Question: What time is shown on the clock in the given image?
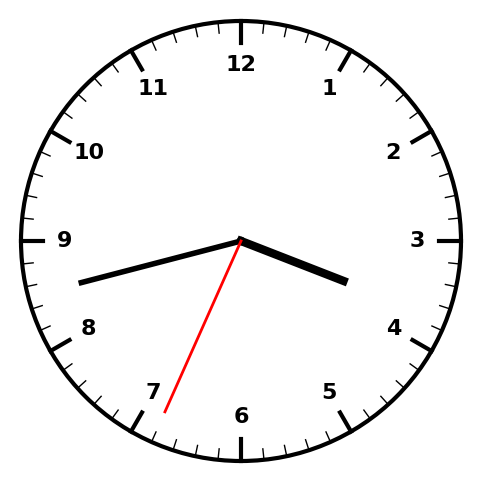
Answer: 03:42:34